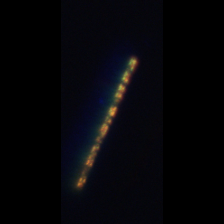
Taxon: Skeletonema
Group: Diatoms